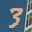
Label: 3